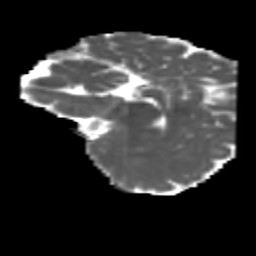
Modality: MD
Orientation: sagittal
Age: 7
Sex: female
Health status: healthy